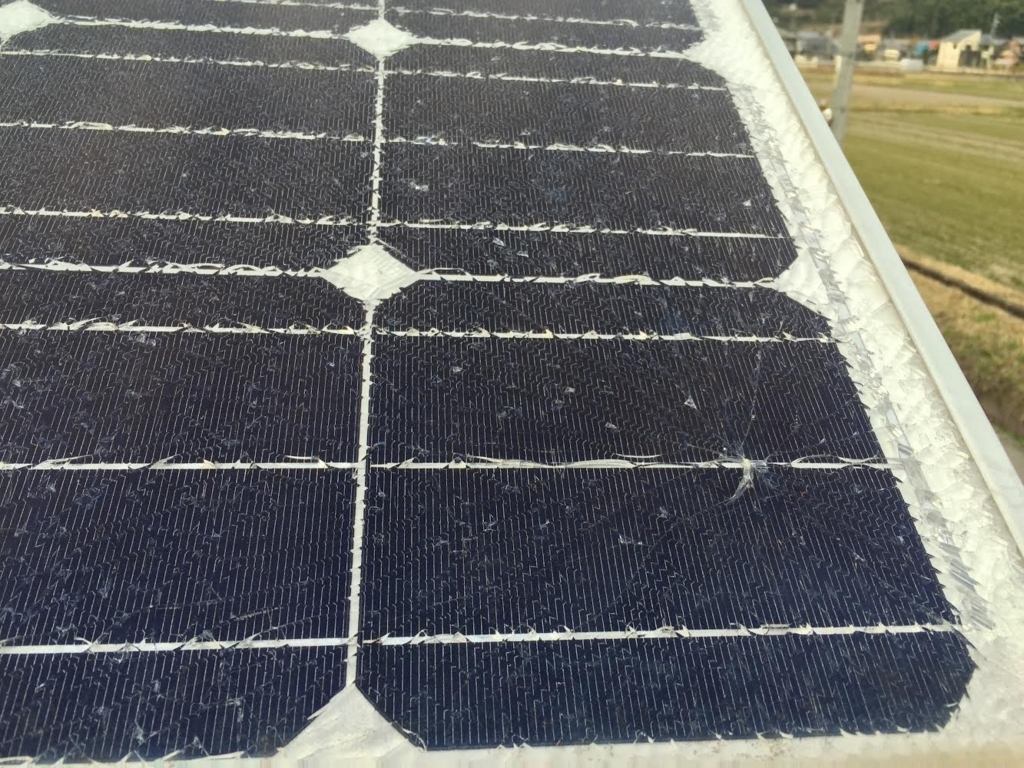
Label: Physical-Damage